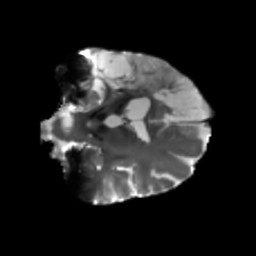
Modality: T2w
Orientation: coronal
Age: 46
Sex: male
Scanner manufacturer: siemens
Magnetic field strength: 3 T
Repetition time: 5.25 s
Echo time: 0.08 s